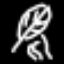
Label: leaf